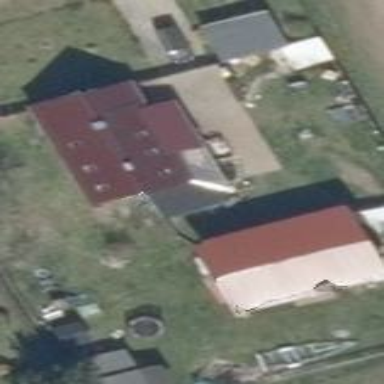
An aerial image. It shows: Simple and straightforward house.